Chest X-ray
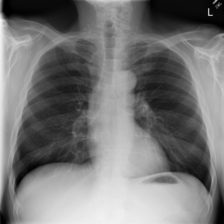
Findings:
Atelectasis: negative
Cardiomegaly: negative
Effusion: negative
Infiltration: negative
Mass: negative
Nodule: negative
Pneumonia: negative
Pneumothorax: negative
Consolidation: negative
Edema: negative
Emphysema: negative
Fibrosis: negative
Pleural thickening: negative
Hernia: negative